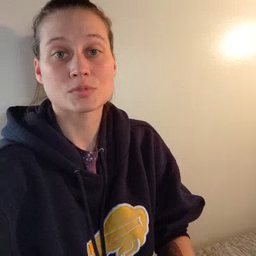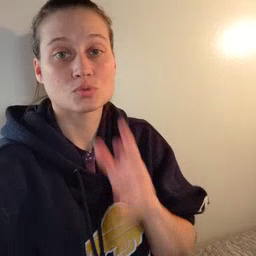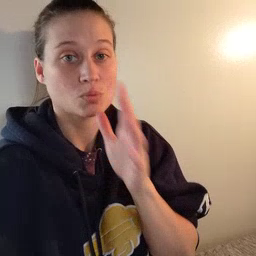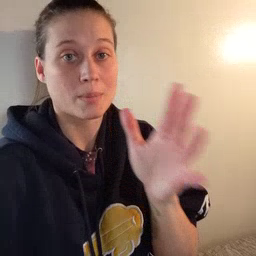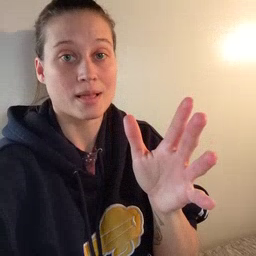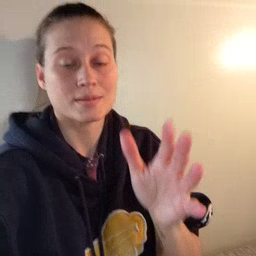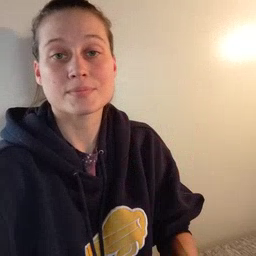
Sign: grandma